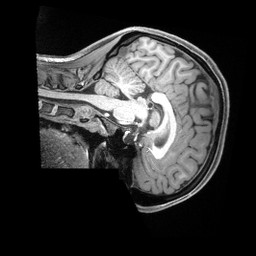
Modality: T1w
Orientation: sagittal
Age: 23
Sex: female
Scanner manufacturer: siemens
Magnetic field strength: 3 T
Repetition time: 2.4 s
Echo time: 0.00226 s